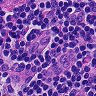
Metastatic tissue present: no